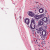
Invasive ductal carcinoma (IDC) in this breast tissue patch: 0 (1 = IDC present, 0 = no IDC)